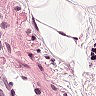
Metastatic tissue present: no